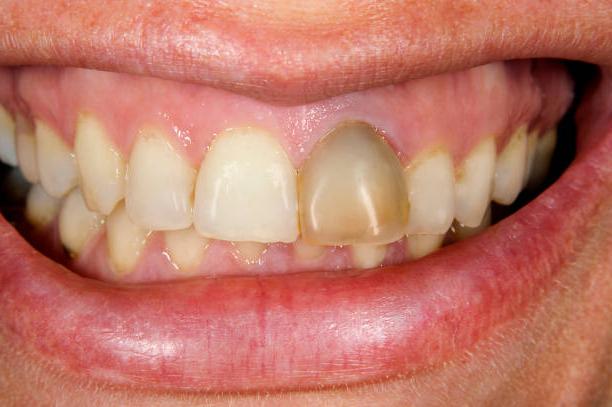
Condition: Gingivitis